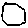
Label: hexagon